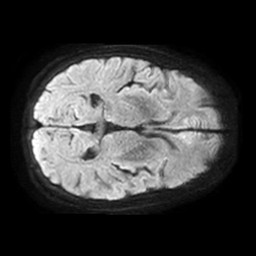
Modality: TRACE
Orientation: axial
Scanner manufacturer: philips
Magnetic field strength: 1.5 T
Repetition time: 3.403 s
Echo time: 0.06922 s